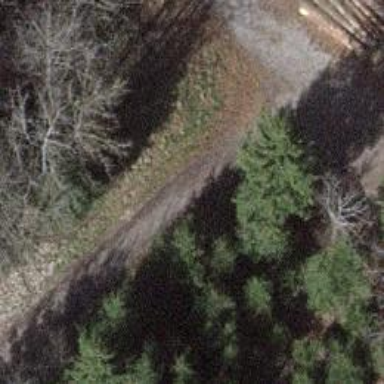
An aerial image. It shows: Compacted grade3 track.